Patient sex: M
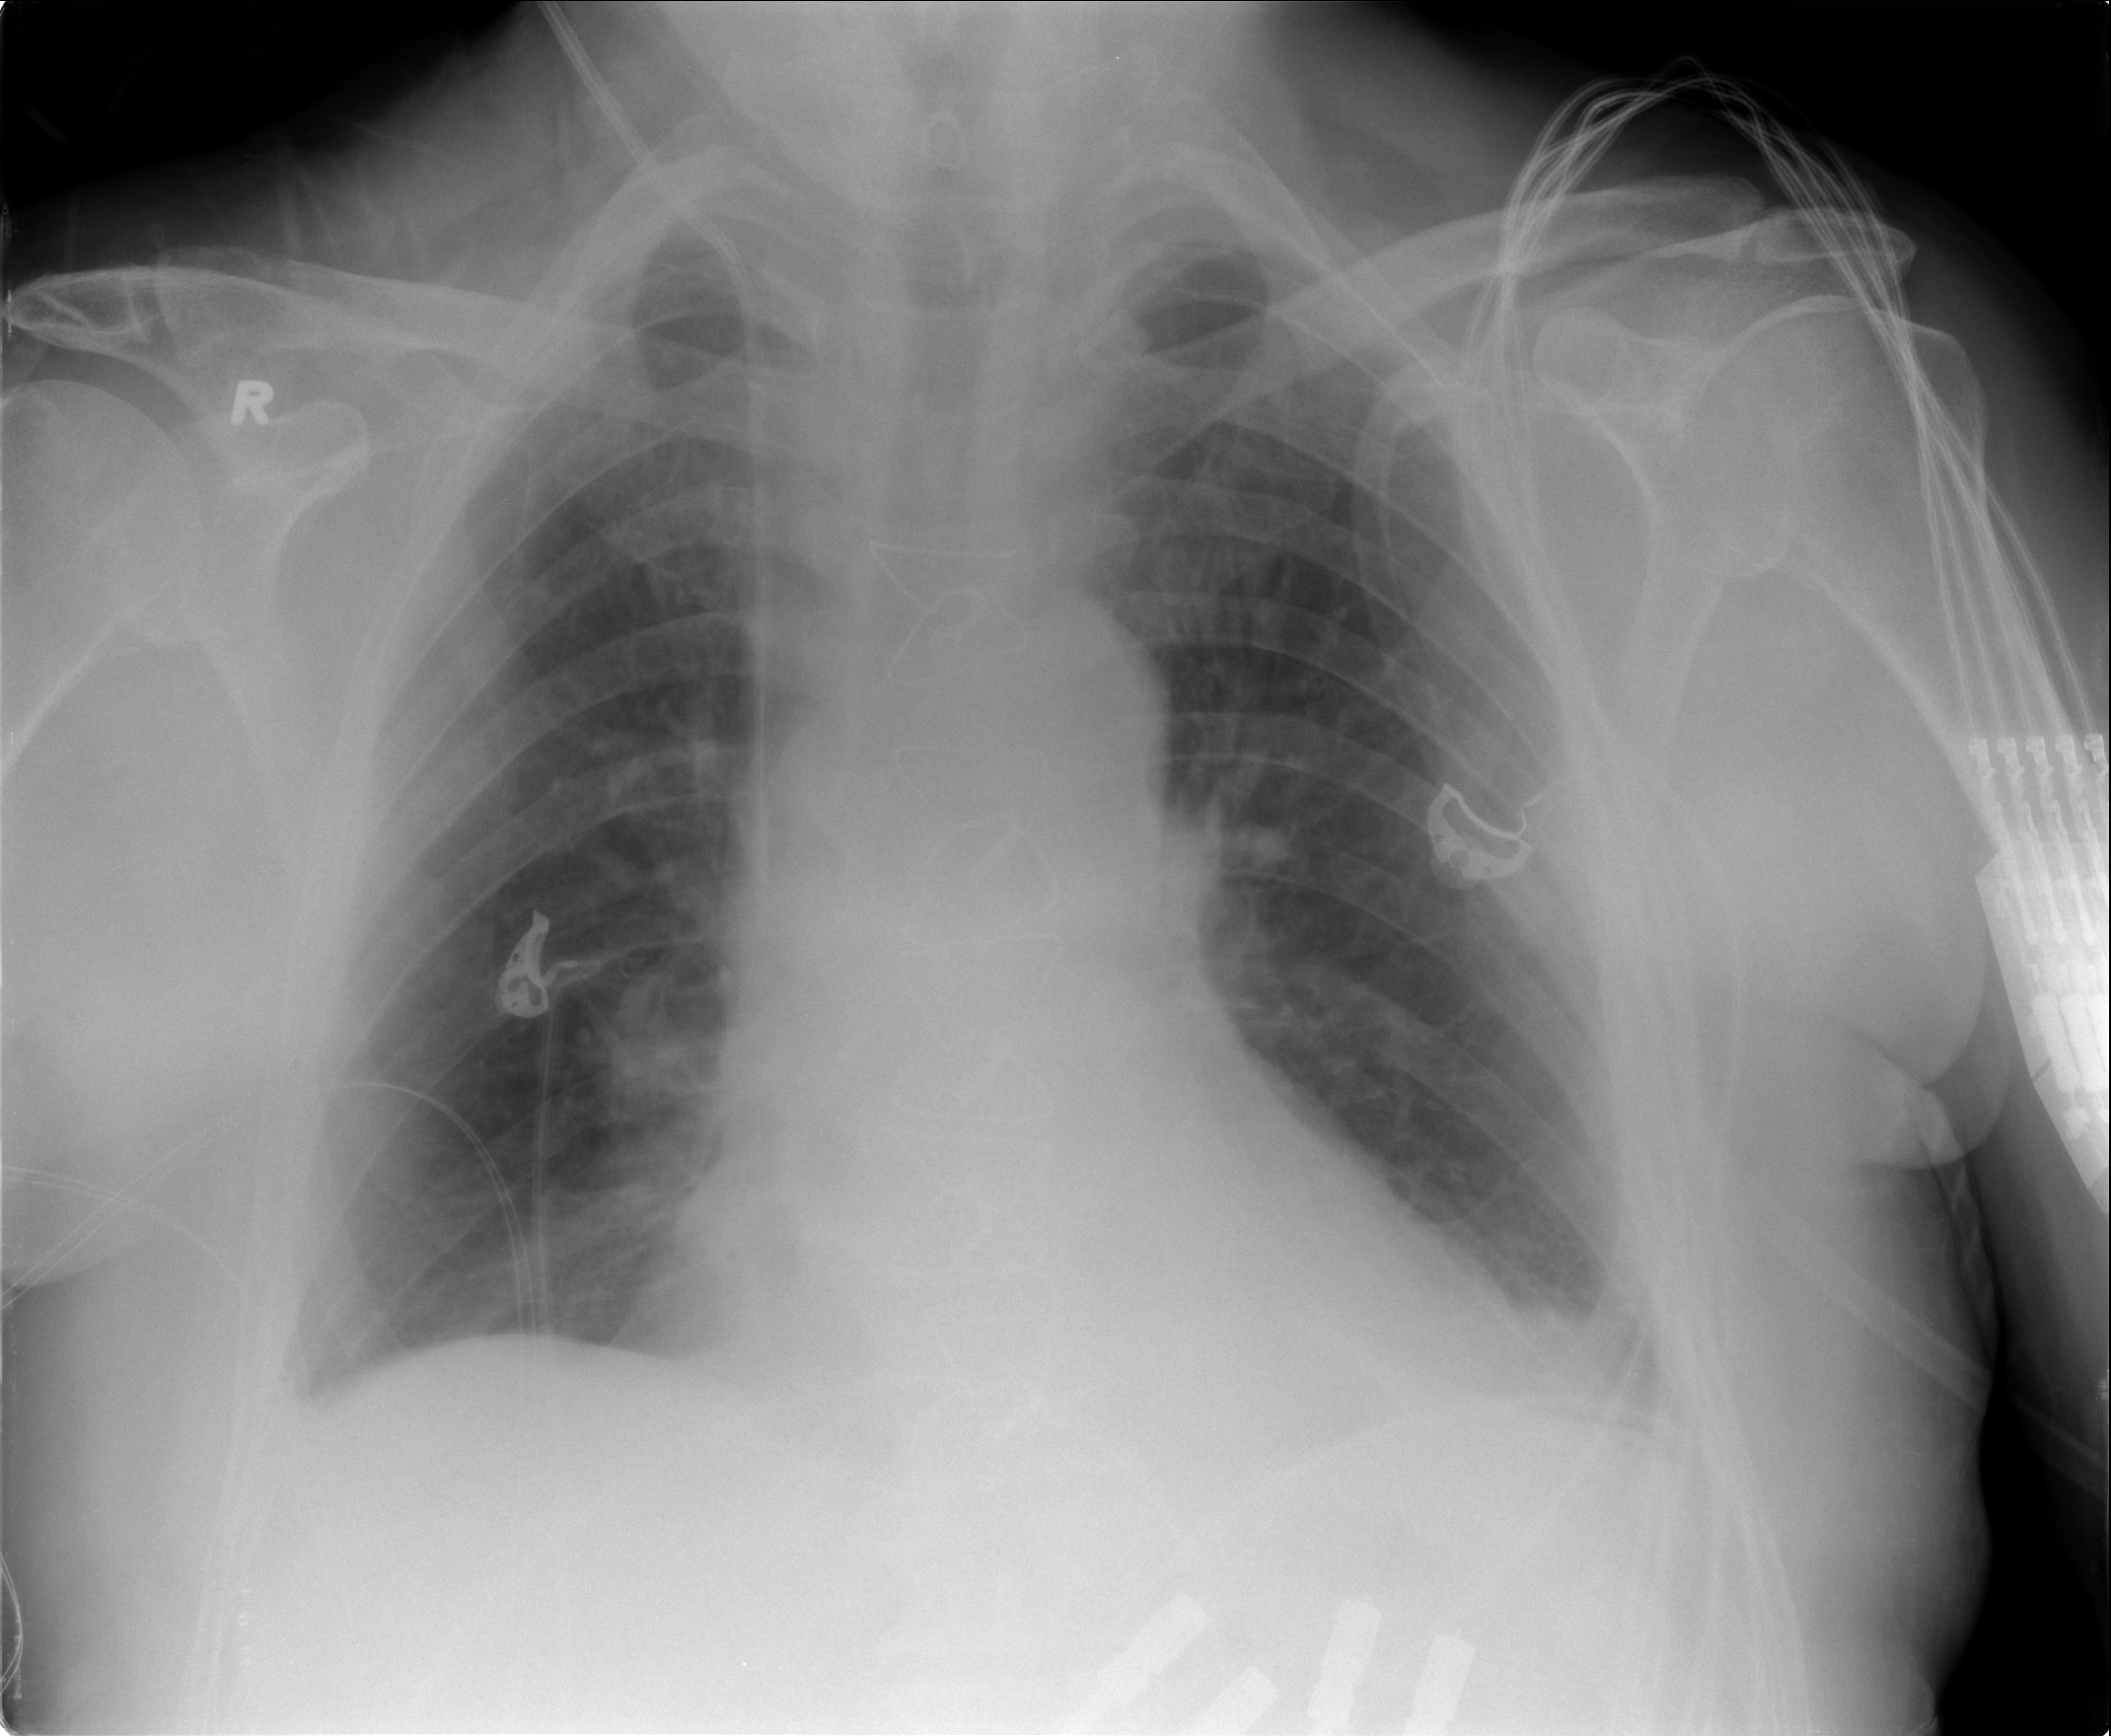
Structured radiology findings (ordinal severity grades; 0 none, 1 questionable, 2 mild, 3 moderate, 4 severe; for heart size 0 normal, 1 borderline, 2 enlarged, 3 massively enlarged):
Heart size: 1
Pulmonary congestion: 1
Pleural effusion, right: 1
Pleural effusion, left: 2
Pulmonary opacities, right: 0
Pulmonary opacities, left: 0
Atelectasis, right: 2
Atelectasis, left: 2